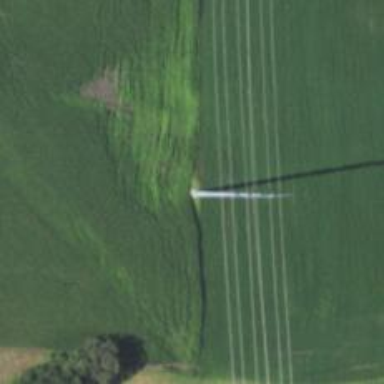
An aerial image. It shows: Power tower.